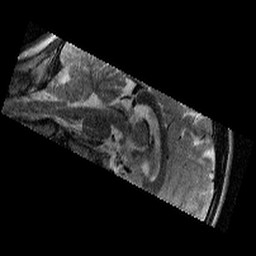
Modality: T2w
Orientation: sagittal
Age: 10
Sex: female
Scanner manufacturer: siemens
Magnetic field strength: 3 T
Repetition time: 9.23 s
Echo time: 0.067 s